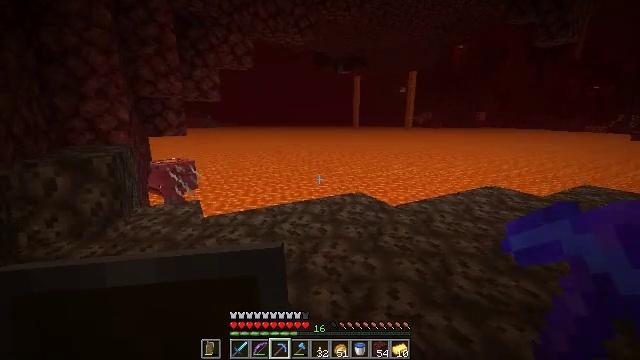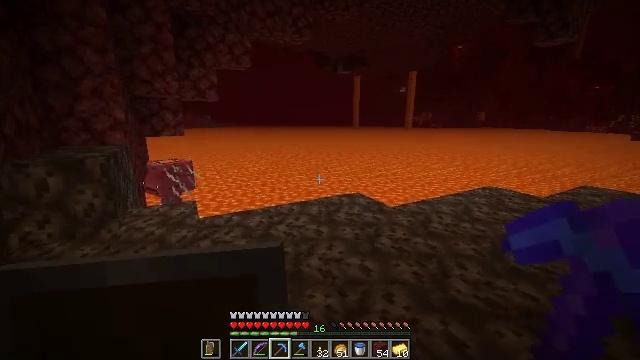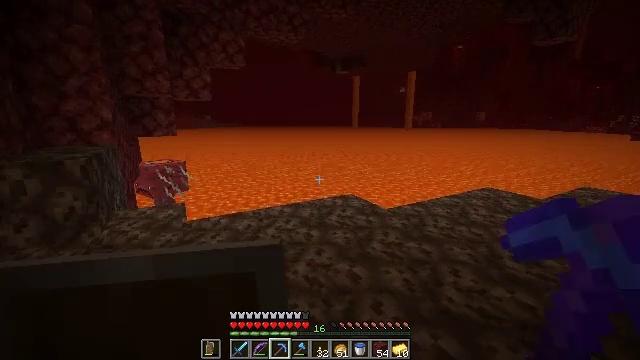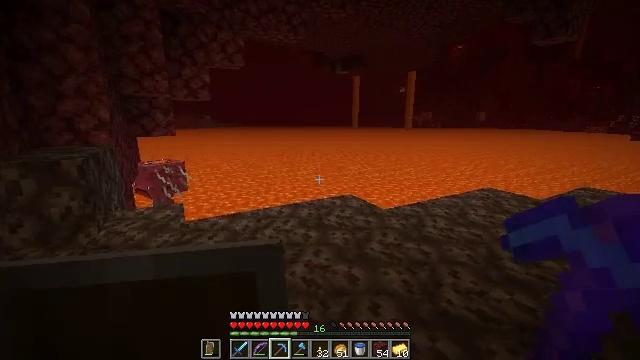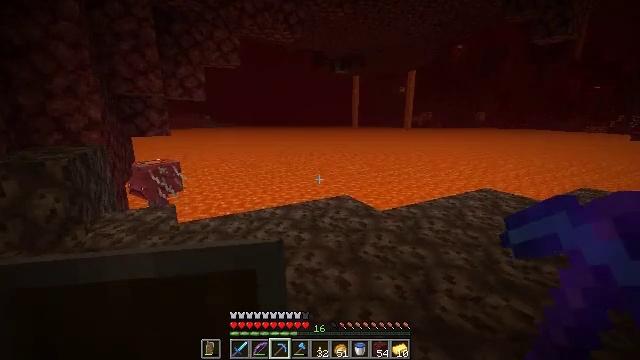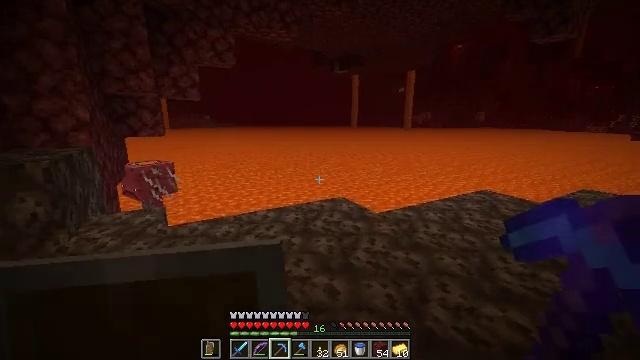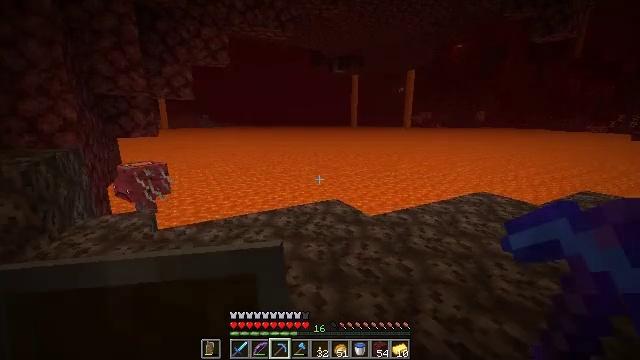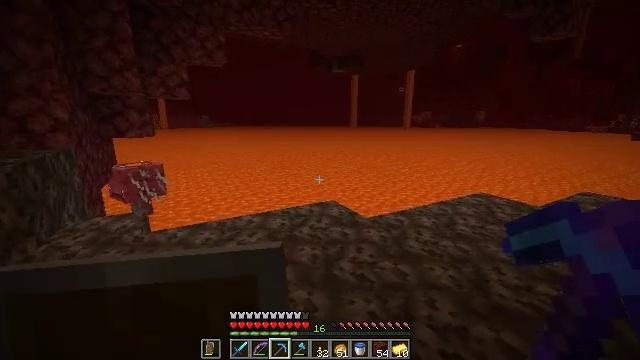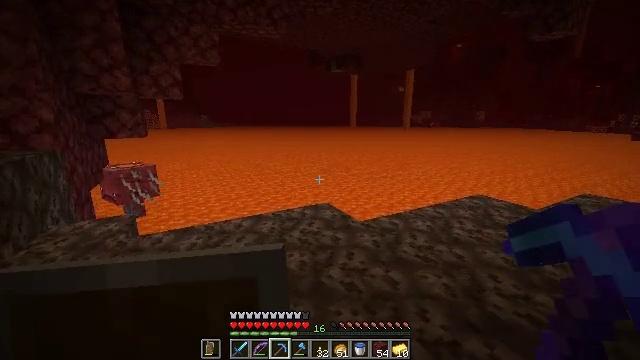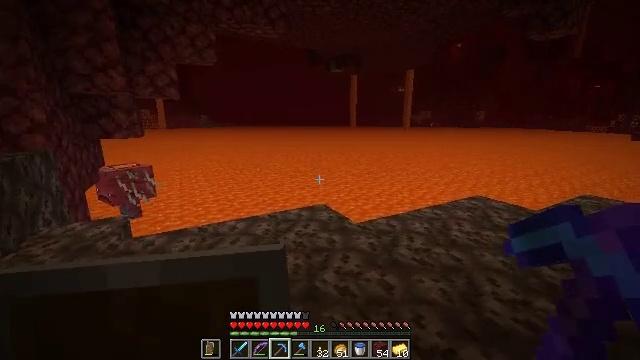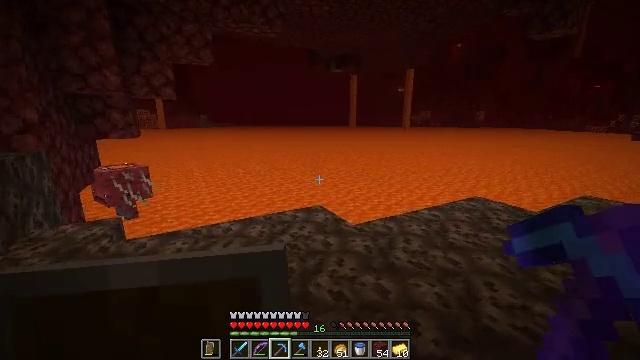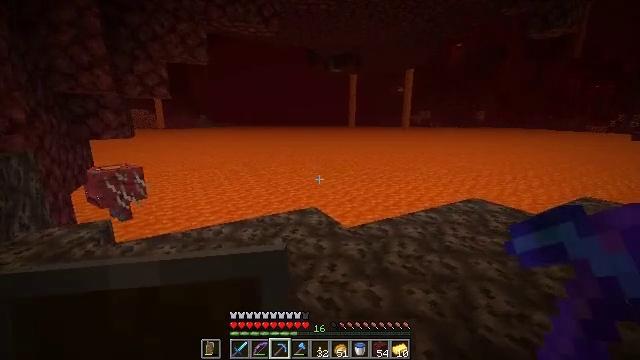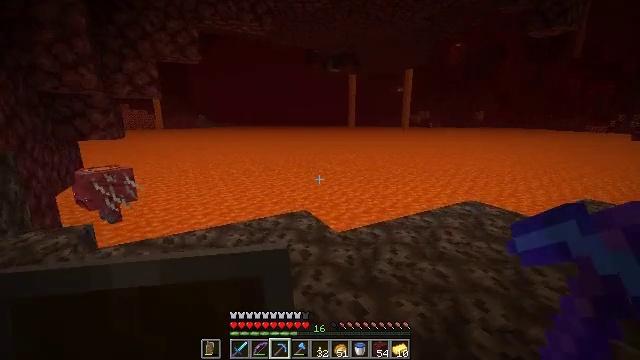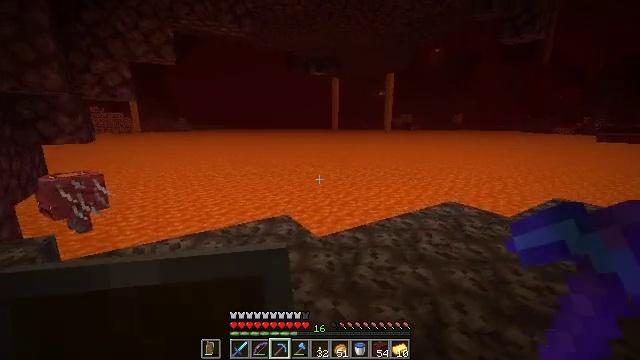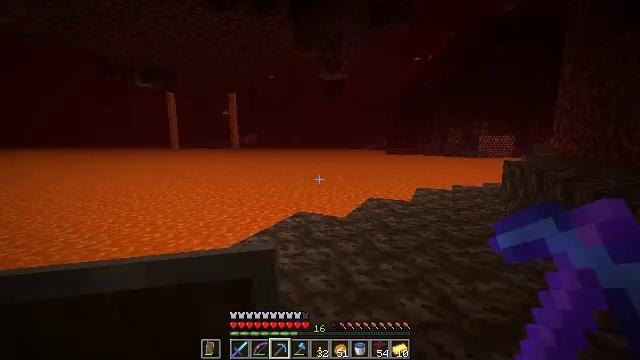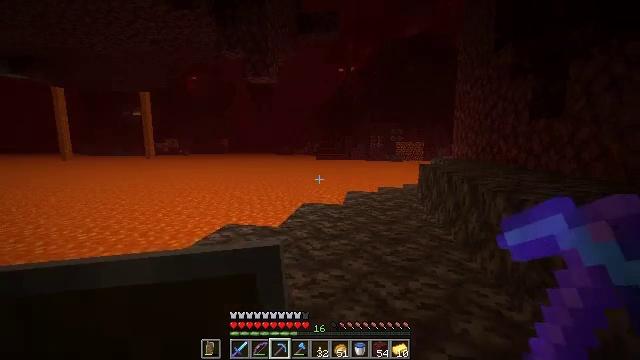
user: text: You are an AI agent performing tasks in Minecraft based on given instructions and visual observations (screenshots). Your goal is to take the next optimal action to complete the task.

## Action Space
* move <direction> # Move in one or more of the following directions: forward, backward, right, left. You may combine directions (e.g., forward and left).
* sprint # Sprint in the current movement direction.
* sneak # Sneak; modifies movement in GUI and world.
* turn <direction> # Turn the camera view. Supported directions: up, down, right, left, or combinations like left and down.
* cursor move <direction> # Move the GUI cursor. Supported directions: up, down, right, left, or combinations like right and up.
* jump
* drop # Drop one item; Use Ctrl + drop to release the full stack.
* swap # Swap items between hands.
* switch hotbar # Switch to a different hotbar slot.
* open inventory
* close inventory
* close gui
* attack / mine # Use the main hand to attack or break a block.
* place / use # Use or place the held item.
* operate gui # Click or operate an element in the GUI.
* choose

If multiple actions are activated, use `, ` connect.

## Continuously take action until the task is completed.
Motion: motion action
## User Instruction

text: Mine the red mushroom for crafting or food.
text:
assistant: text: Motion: move forward and move right
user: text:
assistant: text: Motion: move forward and move right
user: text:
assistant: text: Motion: move forward and move right
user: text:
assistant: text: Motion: move forward and move right
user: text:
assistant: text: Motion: move forward and move right
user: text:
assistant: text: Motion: move forward and move right
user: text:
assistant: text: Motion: move forward and move right
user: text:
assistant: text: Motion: move forward and move right
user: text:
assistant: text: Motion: move forward and move right
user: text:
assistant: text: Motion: move forward and move right
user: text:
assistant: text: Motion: move forward and move right
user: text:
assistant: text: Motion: move forward and move right
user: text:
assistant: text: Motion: move forward and move right, turn right
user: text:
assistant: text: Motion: move forward, turn right and up
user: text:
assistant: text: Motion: move forward, turn right and up
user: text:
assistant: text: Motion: move forward
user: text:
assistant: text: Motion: no_op
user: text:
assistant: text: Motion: no_op
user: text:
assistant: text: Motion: no_op
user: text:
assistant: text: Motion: no_op
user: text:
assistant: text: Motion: no_op
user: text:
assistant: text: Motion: no_op
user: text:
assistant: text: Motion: no_op
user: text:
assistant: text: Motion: no_op
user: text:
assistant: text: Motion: no_op
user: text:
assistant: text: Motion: turn right
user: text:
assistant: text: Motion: turn right and down
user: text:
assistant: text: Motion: move forward, turn right and down
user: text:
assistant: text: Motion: move forward, turn right
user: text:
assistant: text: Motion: move forward